三年级 · 度量几何学
图中每个小正方形代表 1 平方厘米, 涂色部分的面积是 ( )平方厘米，未涂色部分的面积是 $(\quad)$ 平方厘米。

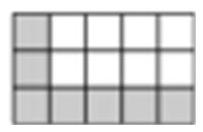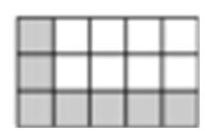
答案: 解74

【分析】根据“图中每个小正方形代表 1 平方厘米”, 分别数出涂色部分和未涂色部分小正方形的个数,再填空即可。

【详解】根据分析可知,

图中每个小正方形代表 1 平方厘米,涂色部分的面积是 7 平方厘米,未涂色部分的面积是 8 平方厘米。

【点睛】正确理解题意, 分别数出涂色部分和未涂色部分小正方形的个数, 是解答此题的关键。